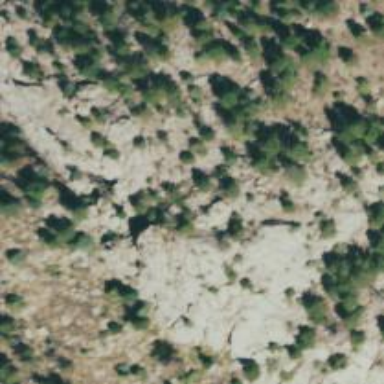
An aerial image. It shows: Landscape of bare rock.